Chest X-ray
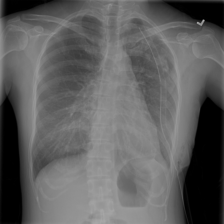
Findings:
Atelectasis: negative
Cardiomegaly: negative
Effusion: negative
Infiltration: negative
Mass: negative
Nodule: negative
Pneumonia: negative
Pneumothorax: positive
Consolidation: negative
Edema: negative
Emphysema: positive
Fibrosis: negative
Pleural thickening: negative
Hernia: negative